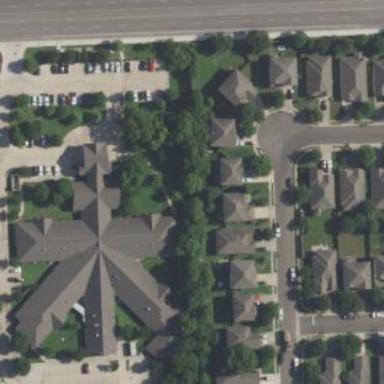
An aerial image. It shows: Nursing home building.